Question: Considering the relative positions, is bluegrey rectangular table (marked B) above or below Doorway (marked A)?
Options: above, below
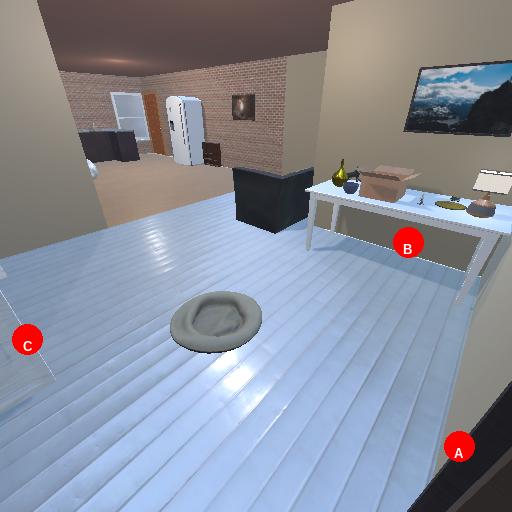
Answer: above